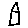
Label: house